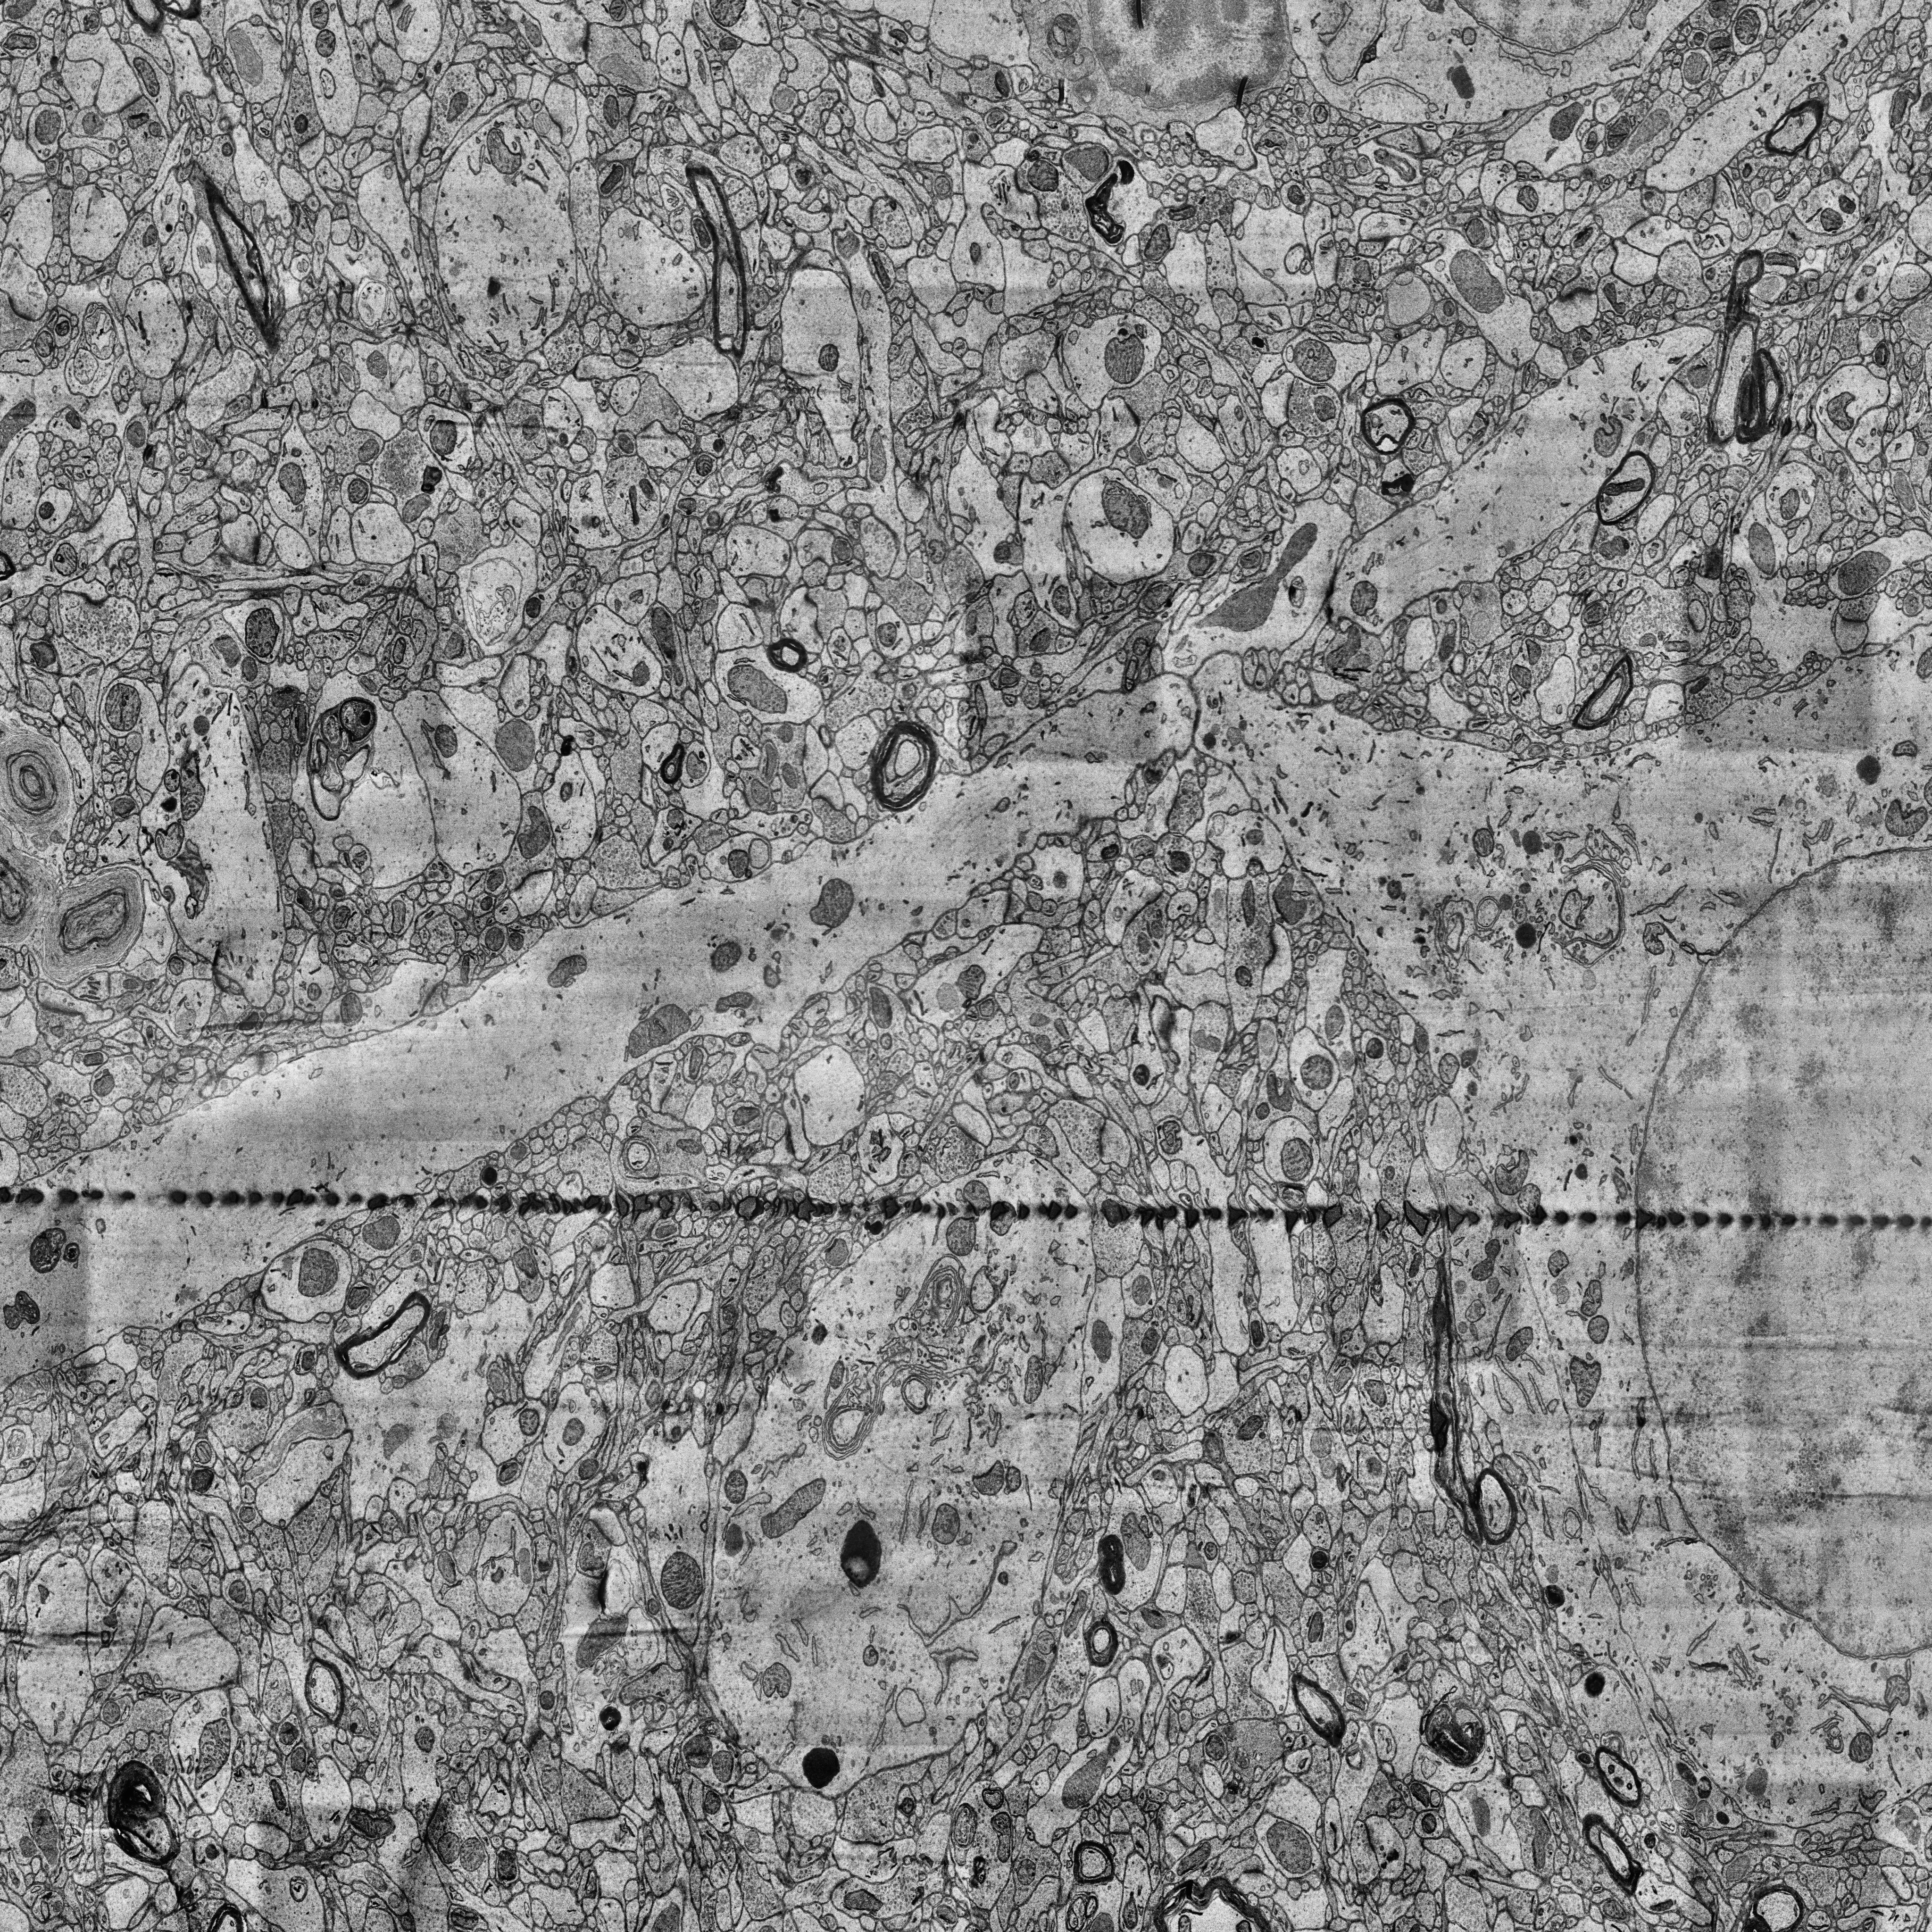
Electron microscopy slice of human cortex tissue
Slice depth (z): 301
Mitochondria instances in slice: 400